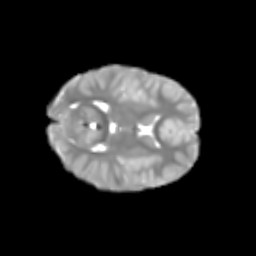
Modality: T2w
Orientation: axial
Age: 6
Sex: female
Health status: healthy